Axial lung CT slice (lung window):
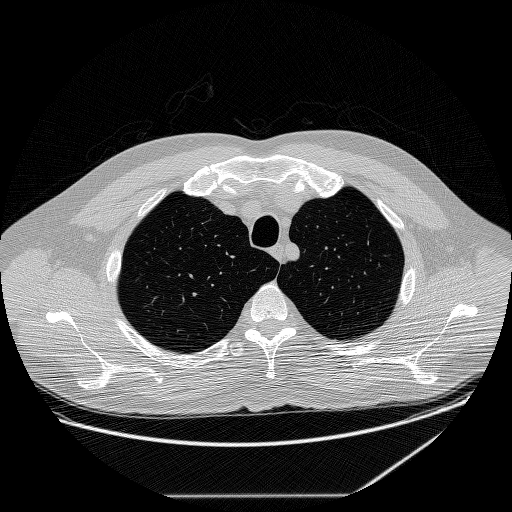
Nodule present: no